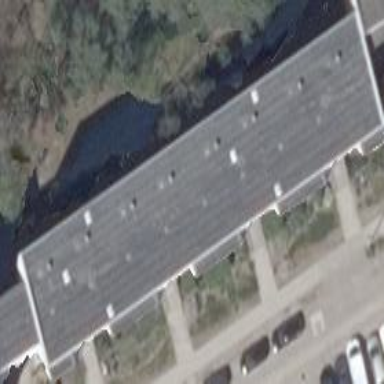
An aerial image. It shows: Apartment building with flat roof.